Question: I am creating a checkbox group dynamically and adding them to placeholder control.
c#:
'''
for (j = d; j < b; j++)
{
plhdr_seat.Controls.Add(new LiteralControl("<td>"));
CheckBox cb = new CheckBox();
cb.Checked = true;
cb.ValidationGroup = "seat";
cb.ID = "check_" + j.ToString();
cb.Attributes.Add("onmouseover", "javascript:seatcall(//what is the argument)");
cb.Text = j.ToString();
plhdr_seat.Controls.Add(cb);
plhdr_seat.Controls.Add(new LiteralControl("</td>"));
}
'''
js:
'''
<script type="text/javascript">
function seatcall(//what to pass)
{
//how to code? I have tried:document.getElementById(this).checked=false;
}
</script>
'''
I've got:

I want these checkboxes to be unchecked onmouseover. How to do? Please help me with this code.
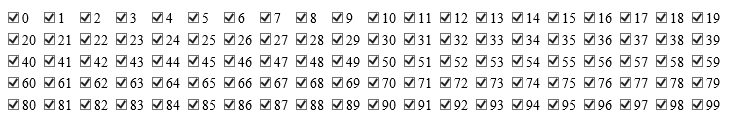
Answer: Can't undo myself from the feeling that you could have done some more research yourself on this one. The main problem with your current tries is that 'checked="false"' is far from valid html.You have to completely remove the 'checked' attribute.
The best way to accomplish this is by using jQuery. Add a class to you checkboxes, so they get rendered like this:
'''
<input type="checkbox" checked="checked" class="hoverCheckbox"/>
'''
Then, using jquery, bind the hover event of the checkboxes:
'''
$('.hoverCheckbox').hover(function () {
$(this).removeAttr("checked");
});
'''